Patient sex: M
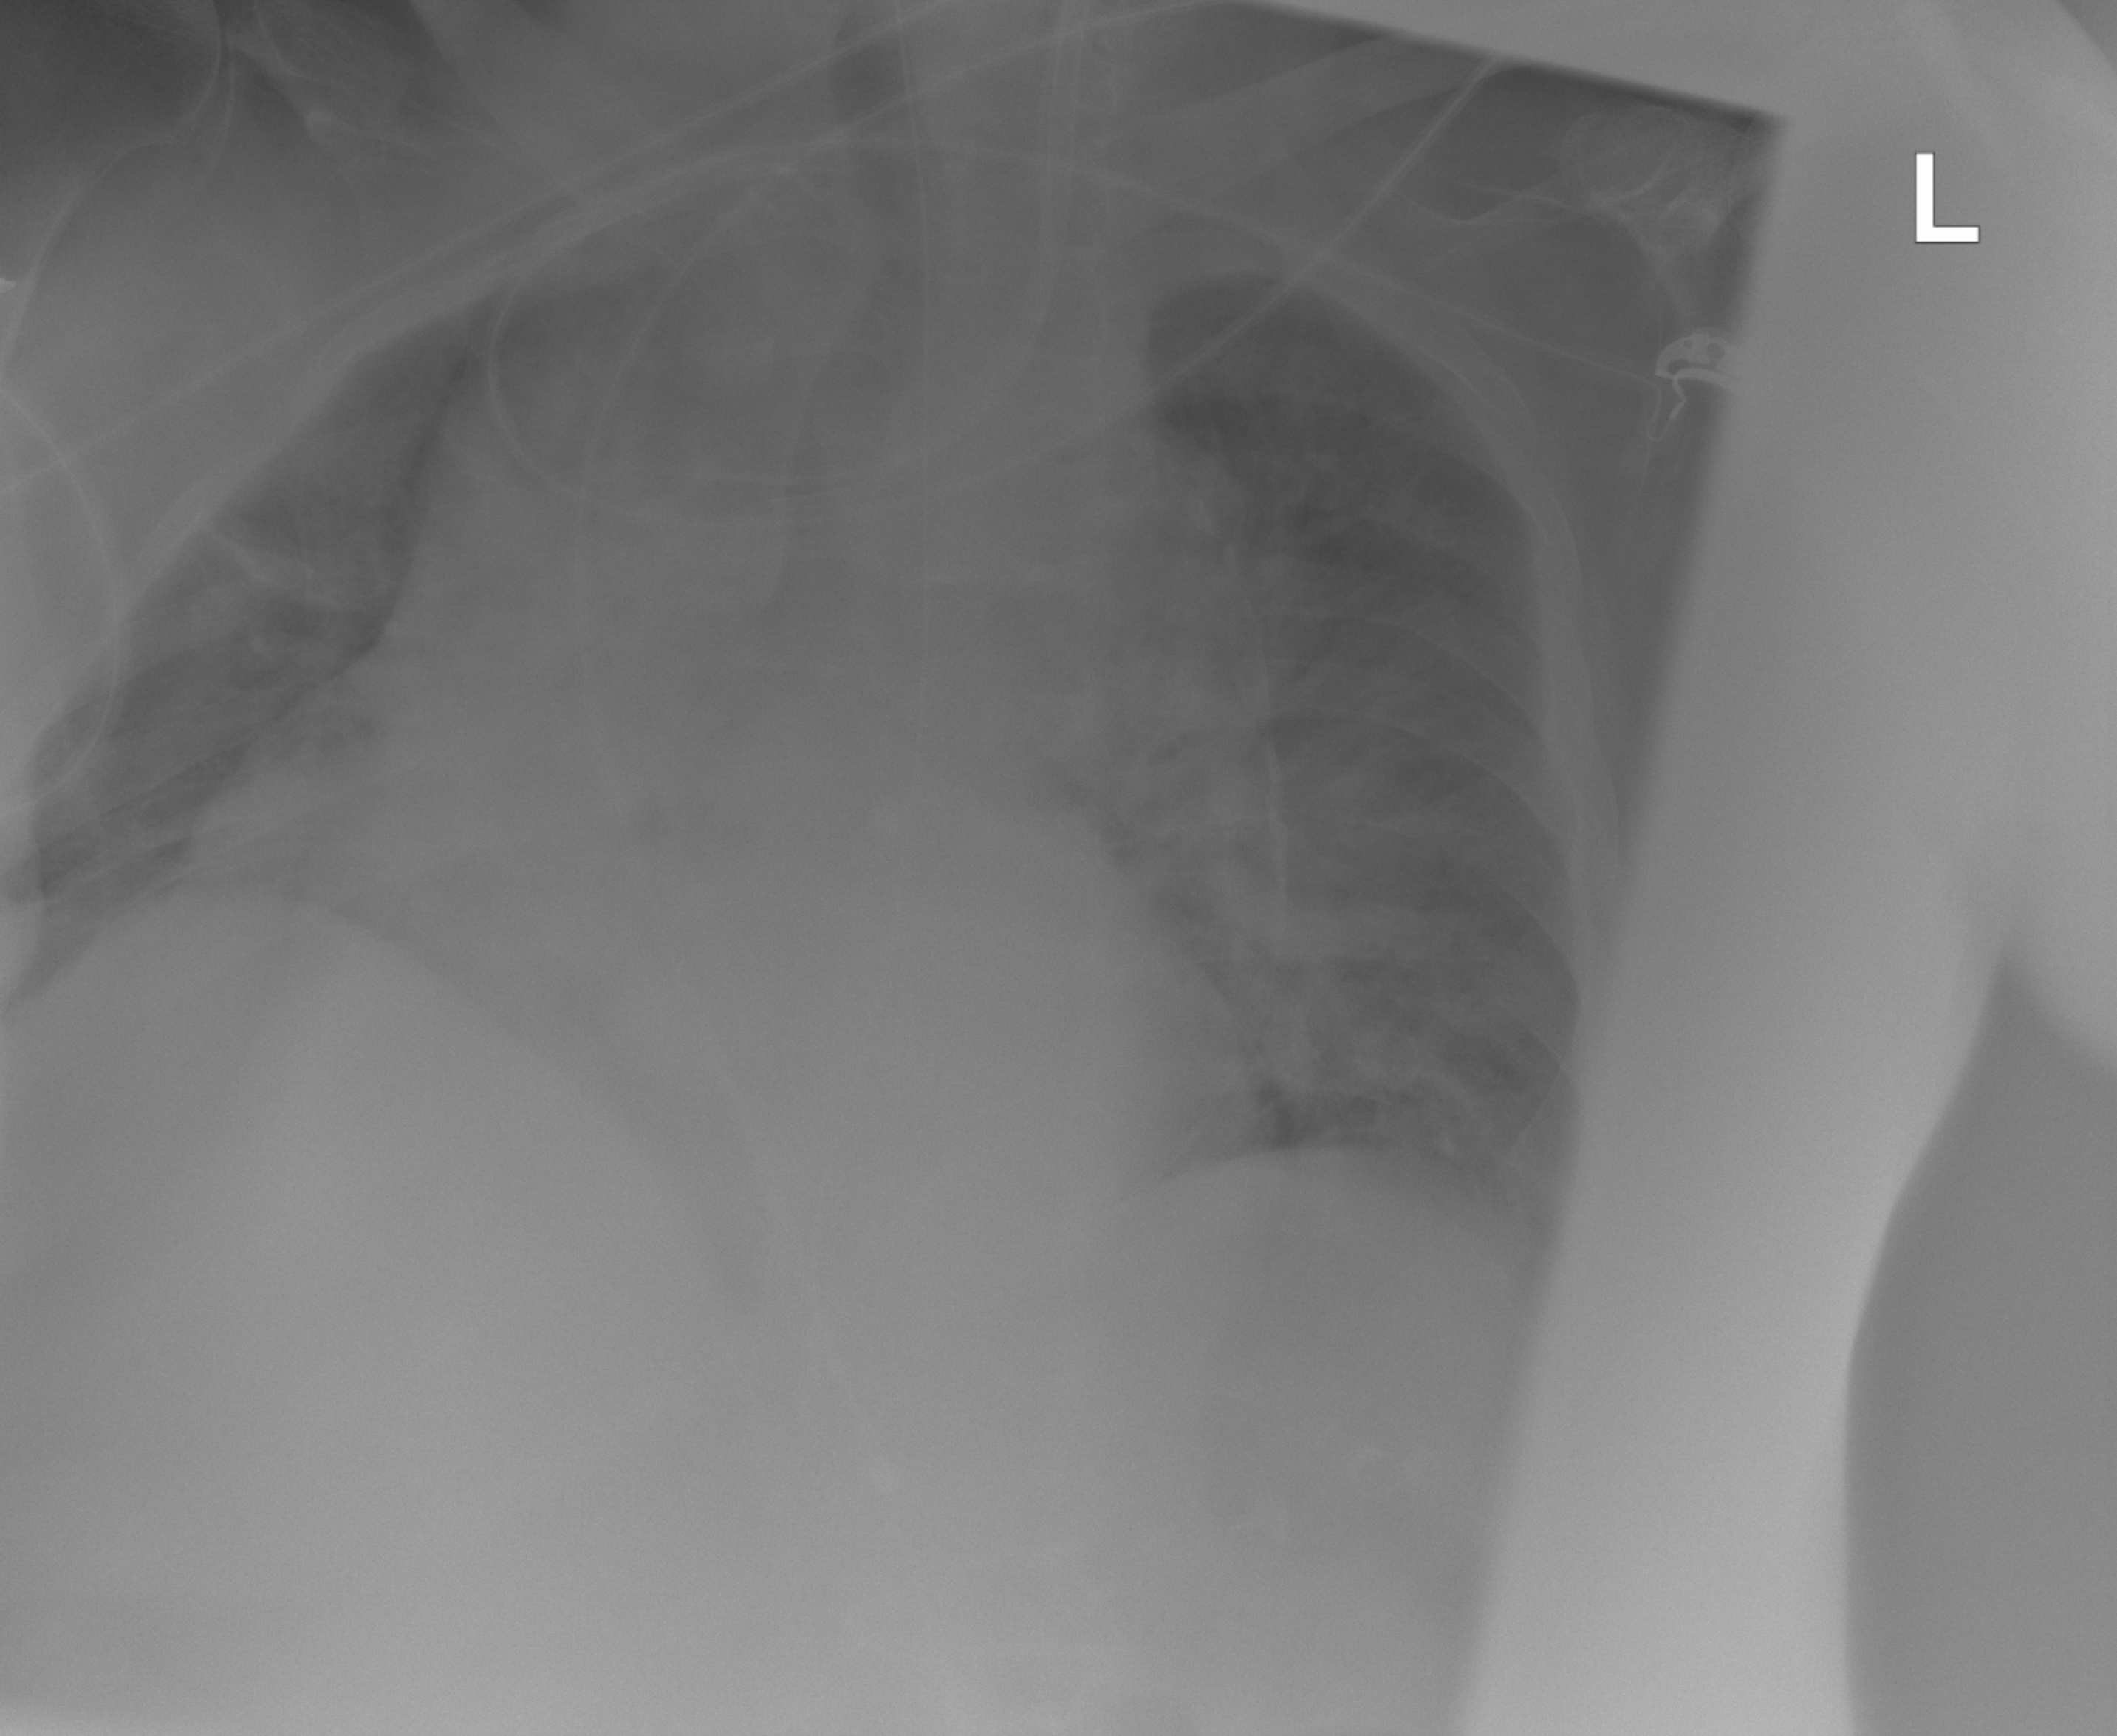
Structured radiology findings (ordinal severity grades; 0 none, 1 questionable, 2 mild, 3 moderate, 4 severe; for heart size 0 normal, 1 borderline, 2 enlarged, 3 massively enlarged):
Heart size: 3
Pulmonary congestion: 2
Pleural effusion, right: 0
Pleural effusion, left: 0
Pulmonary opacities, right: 1
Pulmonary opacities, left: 2
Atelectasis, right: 2
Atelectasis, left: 2